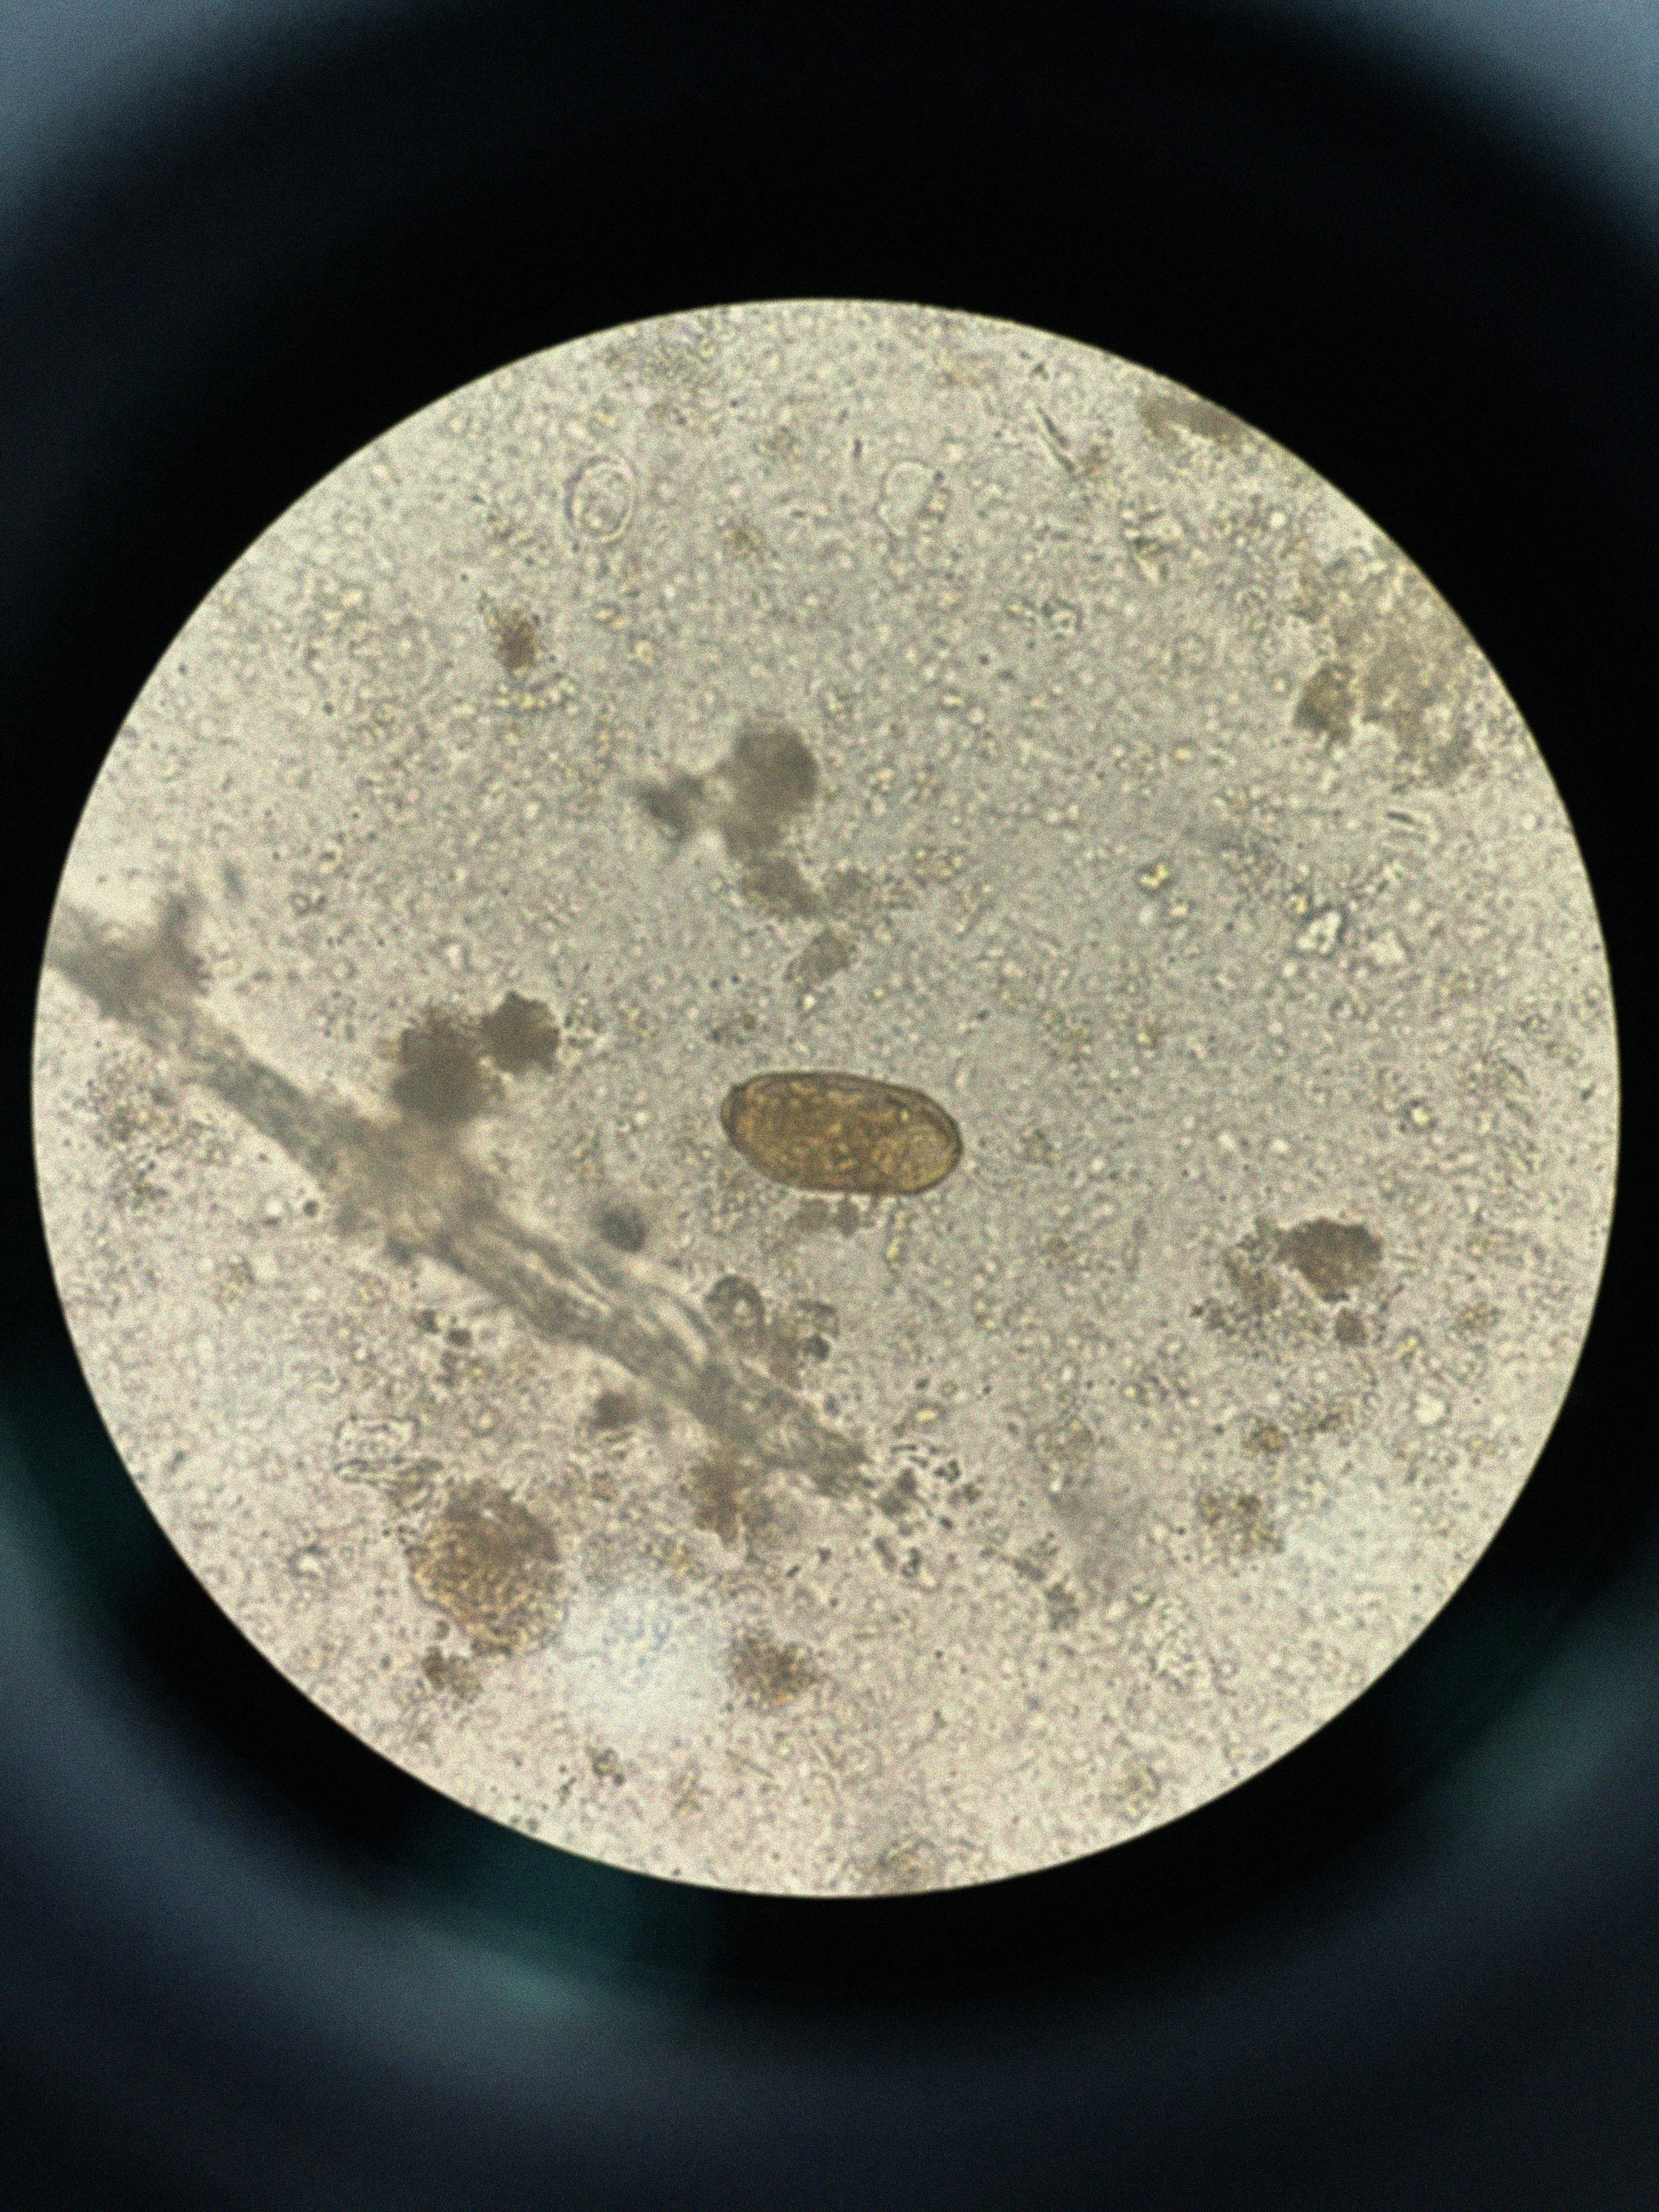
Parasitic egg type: Paragonimus spp